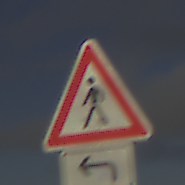
Verkehrszeichen: FussgaengerRechts
Zusatzzeichen unten: RichtungsangabeDurchPfeile2
Umgebung: Outdoor, Nature
Tageszeit: SunriseSunset
Wetter: PartlyCloudy
Licht: Natural
Jahreszeit: NotSpecified
Kontrast: HighContrast